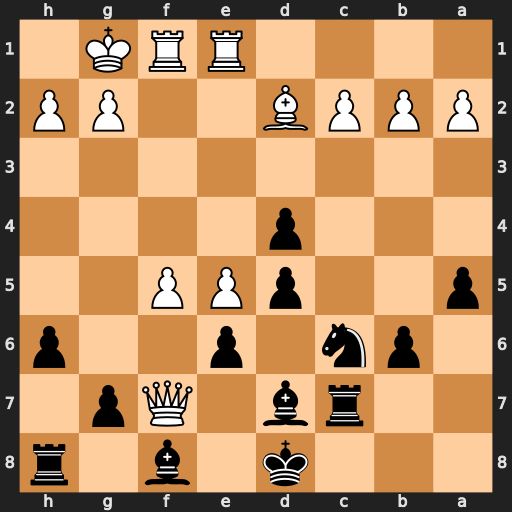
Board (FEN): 3k1b1r/2rb1Qp1/1pn1p2p/p2pPP2/3p4/8/PPPB2PP/4RRK1
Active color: b
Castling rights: -
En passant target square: -
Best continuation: Be8 Qxe6 Bf7 Qxf7 Rxf7